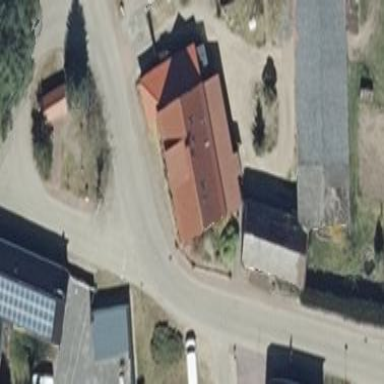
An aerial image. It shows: House with multiple building parts.